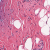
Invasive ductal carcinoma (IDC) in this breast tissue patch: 0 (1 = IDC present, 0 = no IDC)